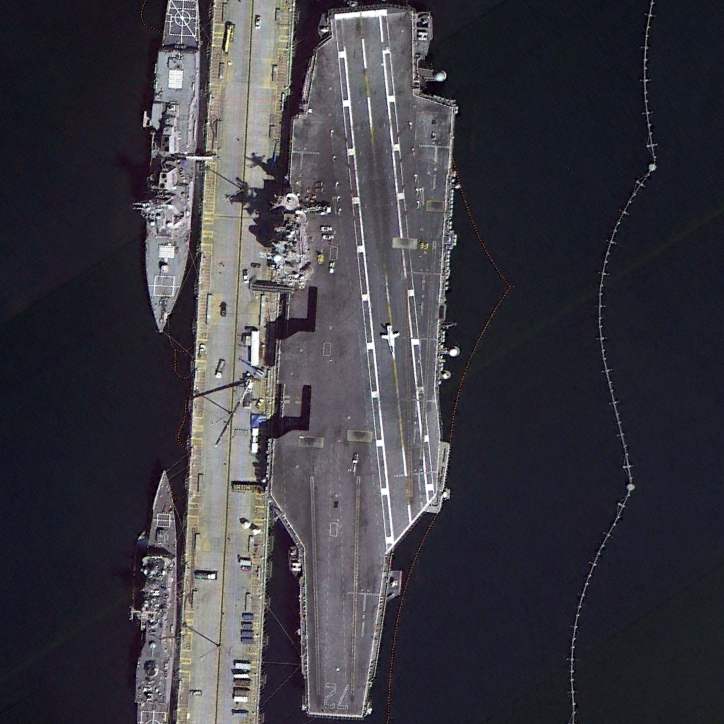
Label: Nimitz-class_aircraft_carrier